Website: home-depot
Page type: customer-info-address
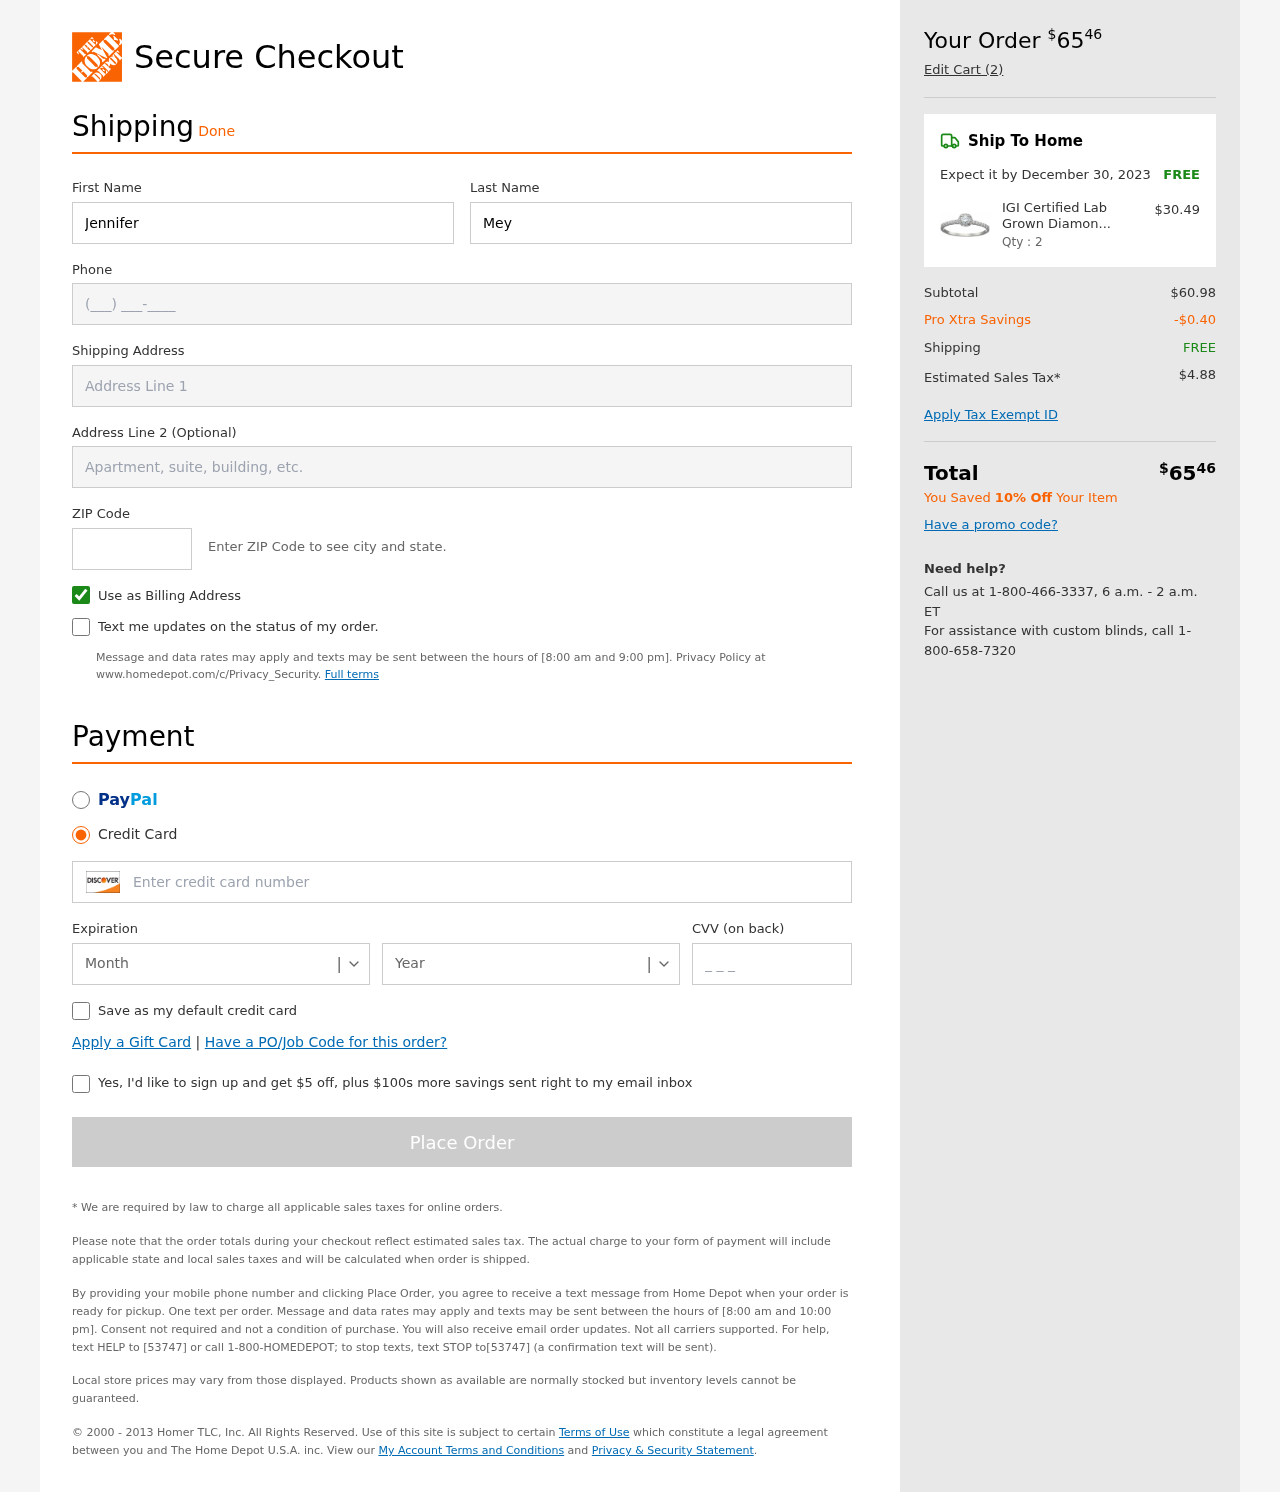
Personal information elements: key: PII_CARD_CVV
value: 684
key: PII_CARD_EXPIRY_MONTH
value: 12
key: PII_CARD_EXPIRY_YEAR
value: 30
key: PII_CARD_NUMBER
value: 6011 7592 6078 9263
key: PII_FIRSTNAME
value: Jennifer
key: PII_LASTNAME
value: Meyer
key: PII_PHONE
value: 4519475026
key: PII_POSTCODE
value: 88736
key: PII_STREET
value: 3398 Amy Expressway
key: PII_STREET2
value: Suite 339
Product elements: key: PRODUCT1_NAME
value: IGI Certified Lab Grown Diamond Halo Engagement Ring in 14k White Gold (1/2 CT.TW., I-J Color, SI1-S
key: PRODUCT1_PRICE
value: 30.49
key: PRODUCT1_QUANTITY
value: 2
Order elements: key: ORDER_TOTAL
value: $6546
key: ORDER_NUM_ITEMS
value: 2
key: ORDER_DELIVERY_DATE
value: December 30, 2023
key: ORDER_SHIPPING_COST
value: FREE
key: ORDER_SUBTOTAL
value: $60.98
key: ORDER_DISCOUNT
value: -$0.40
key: ORDER_SHIPPING_COST2
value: FREE
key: ORDER_TAX
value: $4.88
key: ORDER_TOTAL2
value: $6546
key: ORDER_SAVINGS_MESSAGE
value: You Saved 10% Off Your Item